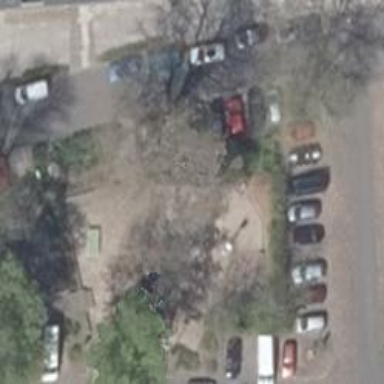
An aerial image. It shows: Sandpit at the playground.